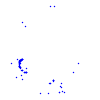
Particle: proton